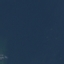
Land use / land cover: SeaLake